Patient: sex F, age 69
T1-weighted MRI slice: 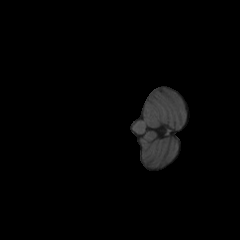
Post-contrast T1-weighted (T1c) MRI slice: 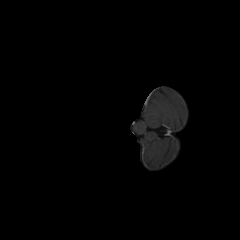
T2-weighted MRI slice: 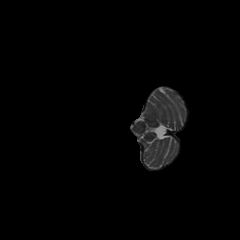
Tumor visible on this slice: no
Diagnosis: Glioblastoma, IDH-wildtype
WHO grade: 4